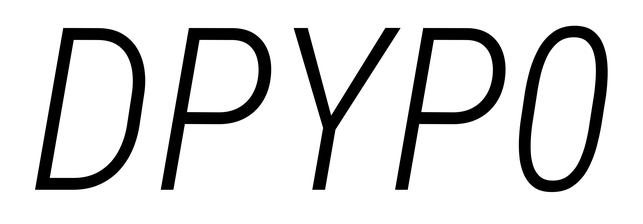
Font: Roboto-Italic_Condensed_Light_Italic